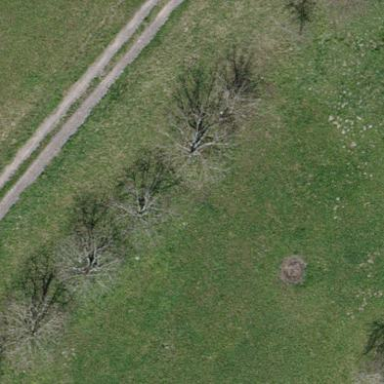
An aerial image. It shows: Orchard.